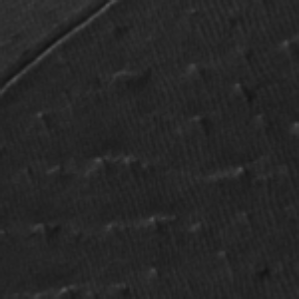
Label: frost